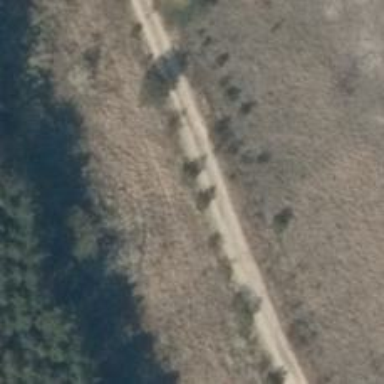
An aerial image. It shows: Sandy path.